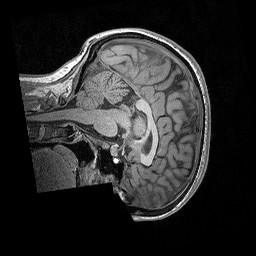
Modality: T1w
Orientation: sagittal
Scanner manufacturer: siemens
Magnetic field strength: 3 T
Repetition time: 2.3 s
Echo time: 0.00298 s